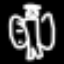
Label: angel